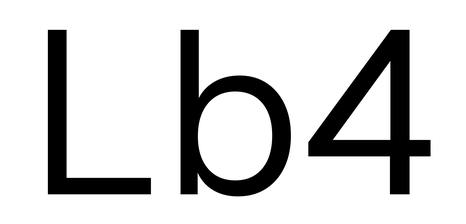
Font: InstrumentSans_Regular